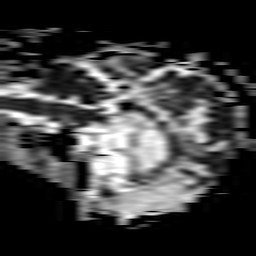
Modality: ADC
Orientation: sagittal
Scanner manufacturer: philips
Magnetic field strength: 3 T
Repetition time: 3.344 s
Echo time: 0.076 s